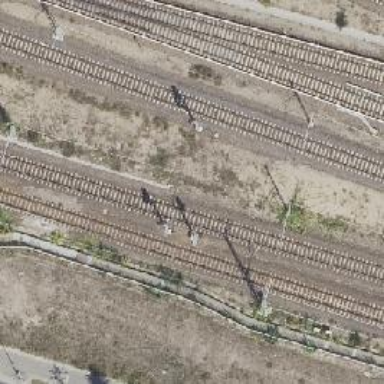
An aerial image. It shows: Railway signal.